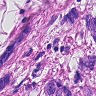
Metastatic tissue present: yes